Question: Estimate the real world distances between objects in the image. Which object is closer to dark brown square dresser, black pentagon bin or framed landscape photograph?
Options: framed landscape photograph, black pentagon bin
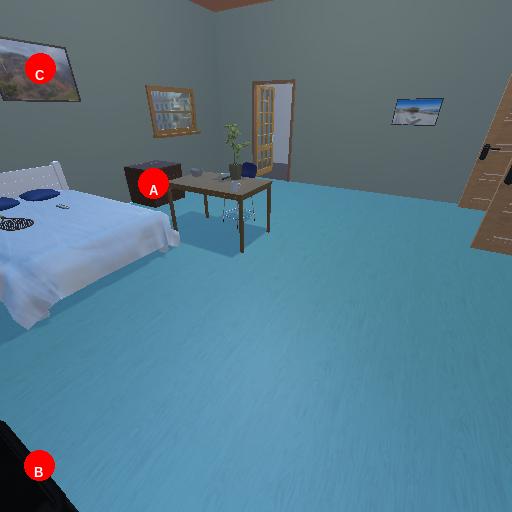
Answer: framed landscape photograph